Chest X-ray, PA view. Patient: 61 years old, sex F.
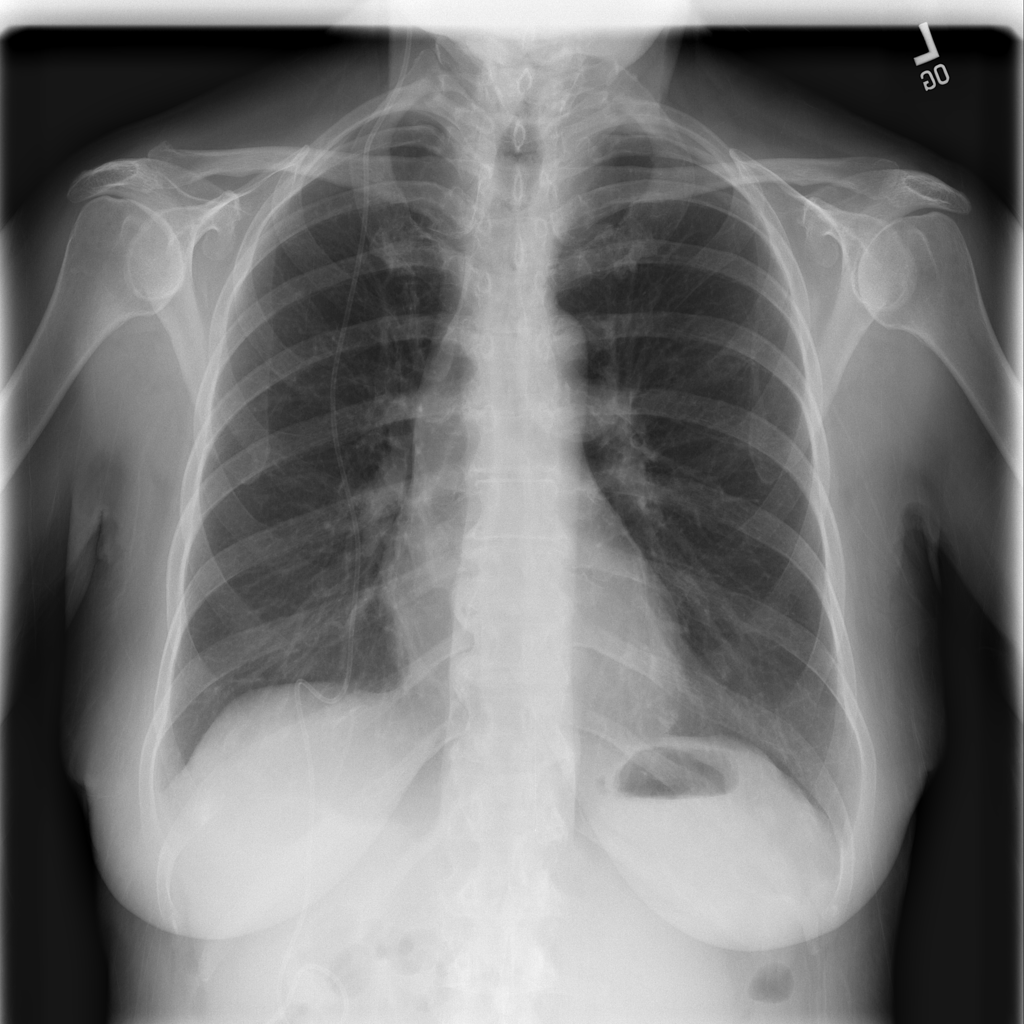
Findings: No Finding